Question: good afternoon, I am trying to display a list of items in a table column separated by a ","
the current formatting I have is that a comma is displayed after the credit card, however there is a comma left over after the last card, if there is no EFT payment. I've attached a screenshot of the problem..
here is my code:
'''
<%if (creditCards.size() > 0) {%>
<% for (CreditCardPaymentVO card : creditCards) {%>
<%= card.getType()%>
,
<%}%>
<%}%>
<% if (eft != null) {%>
<%= "EFT"%>
<%} %>
'''
any idea how I can make the comma not appear after the last credit card?
thanks for your time and effort!

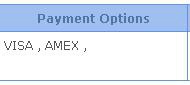
Answer: Scriptlets aren't cool anymore. Try with JSTL:
'''
<c:forEach var="creditCard" items="${creditCards}" varStatus="status">
<c:out value="${creditCard.type}"/>
<c:if test="${!status.last || eft}">, </c:if>
</c:forEach>
<c:if test="${eft}">EFT</c:if>
'''
Example based on from <URL>.